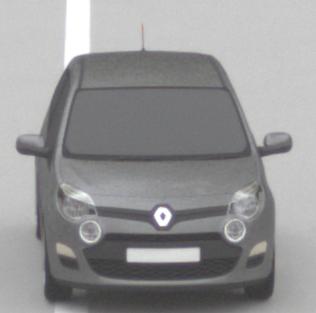
Make: Renault
Model: Twingo 1.2 LEV 16V 75
Detailed model: Twingo (II)
Model produced from: 2012/01
Model produced until: 2014/07
Doors: 3
Color: gray
Road condition: dry road
Daytime: midday
Contrast: low contrast